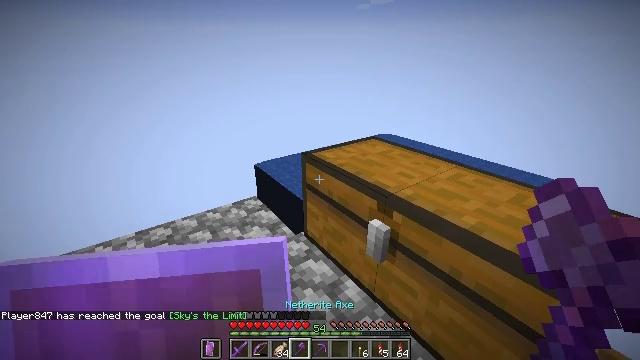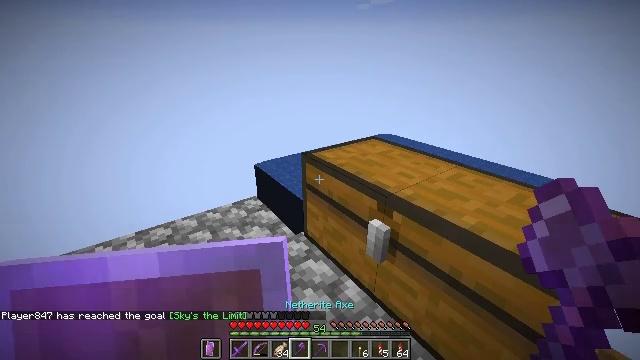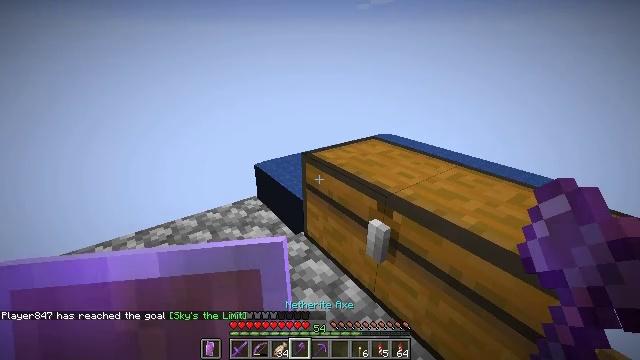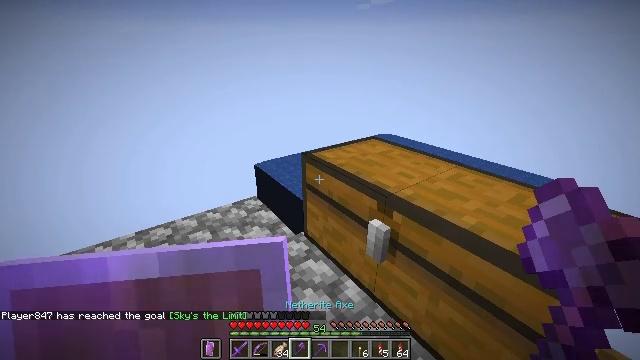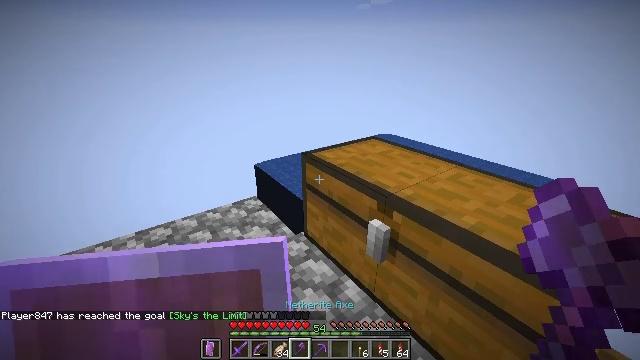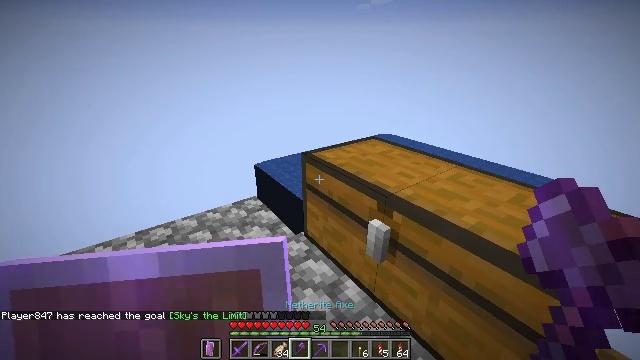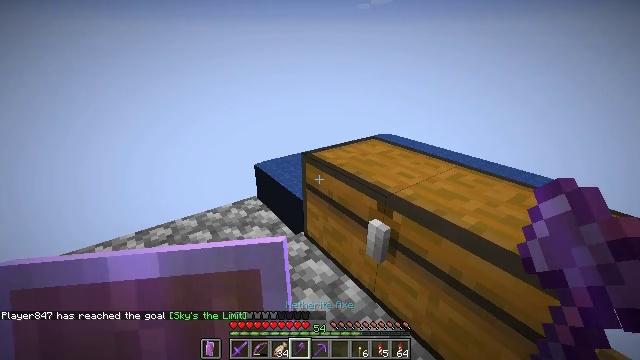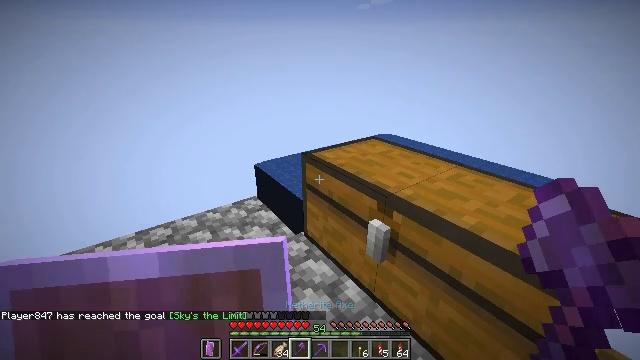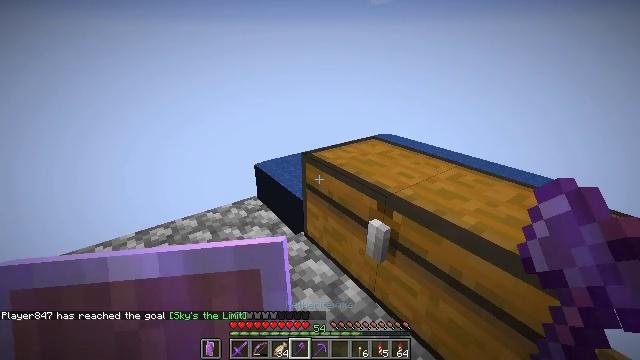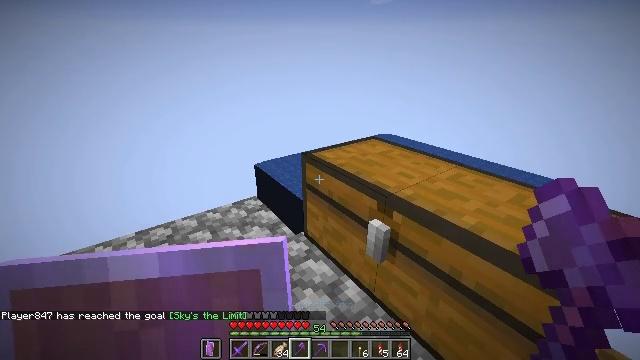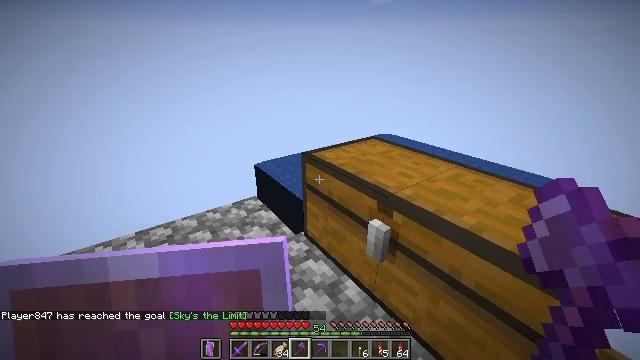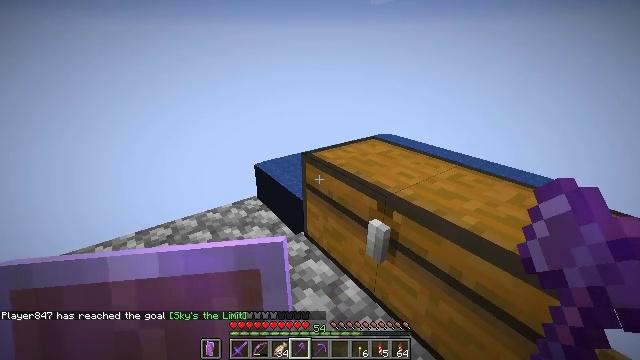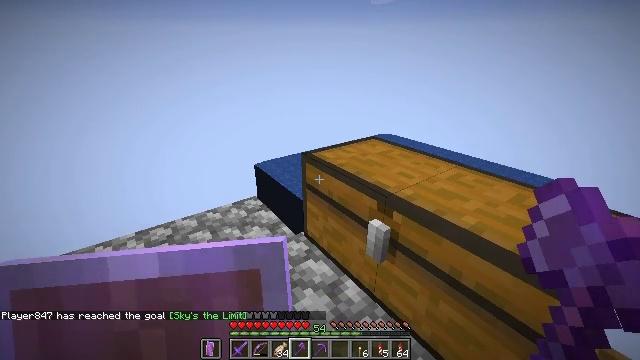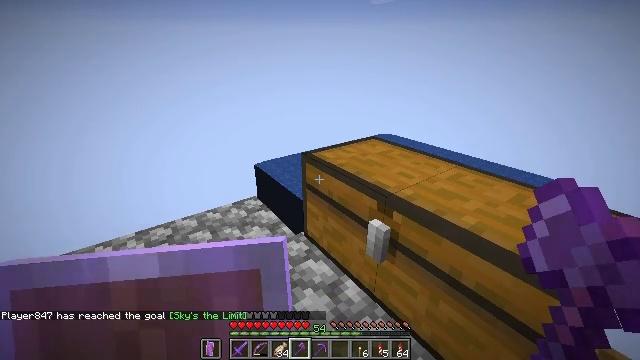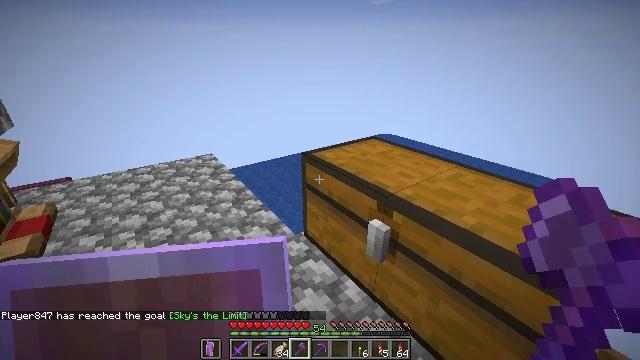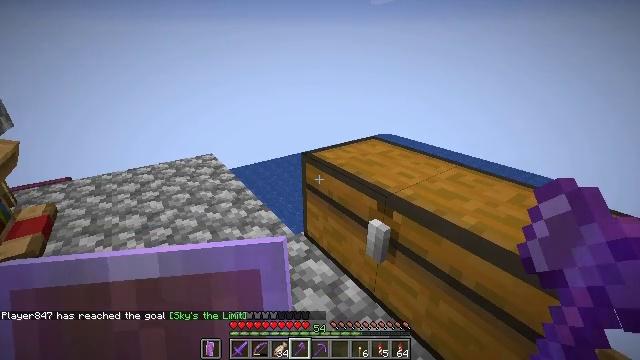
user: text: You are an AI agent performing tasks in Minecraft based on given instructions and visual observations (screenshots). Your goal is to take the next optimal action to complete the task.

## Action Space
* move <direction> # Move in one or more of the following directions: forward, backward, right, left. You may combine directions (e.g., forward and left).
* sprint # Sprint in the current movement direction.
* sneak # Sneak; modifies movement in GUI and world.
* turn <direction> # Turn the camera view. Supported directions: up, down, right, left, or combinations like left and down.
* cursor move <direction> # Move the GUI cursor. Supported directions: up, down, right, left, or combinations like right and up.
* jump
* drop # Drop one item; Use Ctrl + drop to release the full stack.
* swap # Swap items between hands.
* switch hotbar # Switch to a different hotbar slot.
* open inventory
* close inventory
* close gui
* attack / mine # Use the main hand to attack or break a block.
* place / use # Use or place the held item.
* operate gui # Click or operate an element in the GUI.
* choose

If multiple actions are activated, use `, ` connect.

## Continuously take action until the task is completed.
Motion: motion action
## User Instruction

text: Drop a tropical fish.
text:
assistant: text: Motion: no_op
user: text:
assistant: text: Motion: no_op
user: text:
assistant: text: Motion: no_op
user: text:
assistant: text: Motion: no_op
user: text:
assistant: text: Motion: no_op
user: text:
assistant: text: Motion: no_op
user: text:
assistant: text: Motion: no_op
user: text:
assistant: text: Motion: no_op
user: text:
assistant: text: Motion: no_op
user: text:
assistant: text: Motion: no_op
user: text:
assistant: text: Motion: no_op
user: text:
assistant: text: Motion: no_op
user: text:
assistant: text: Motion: no_op
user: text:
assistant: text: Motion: no_op
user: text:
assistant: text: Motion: no_op
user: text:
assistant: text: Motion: no_op
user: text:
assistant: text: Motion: no_op
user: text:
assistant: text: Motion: no_op
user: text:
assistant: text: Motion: no_op
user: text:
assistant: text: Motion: no_op
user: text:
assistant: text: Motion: no_op
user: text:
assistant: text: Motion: turn left
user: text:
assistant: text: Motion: turn left and up
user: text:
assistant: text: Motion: turn left and up
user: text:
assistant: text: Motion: turn left
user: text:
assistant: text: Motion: no_op
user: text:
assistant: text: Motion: no_op
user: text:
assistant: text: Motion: no_op
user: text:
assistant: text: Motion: no_op
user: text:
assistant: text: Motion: turn left